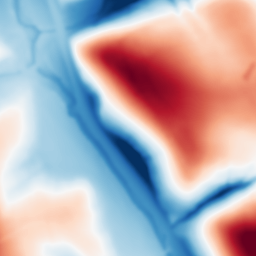
Category: multiscale
Decomposition family: dog
Decomposition parameters: sigma_low: 2
sigma_high: 50
Upsampling method: quartic
Upsampling parameters: scale: 8
Upsampling scale: 8